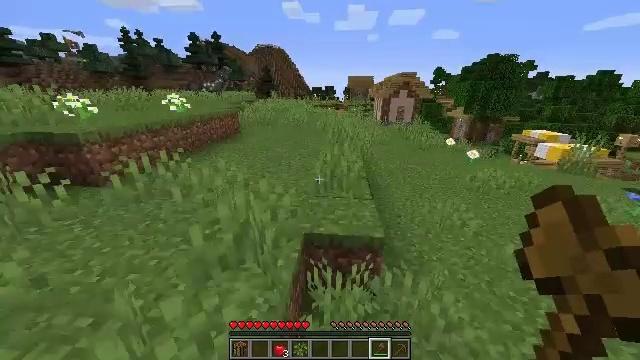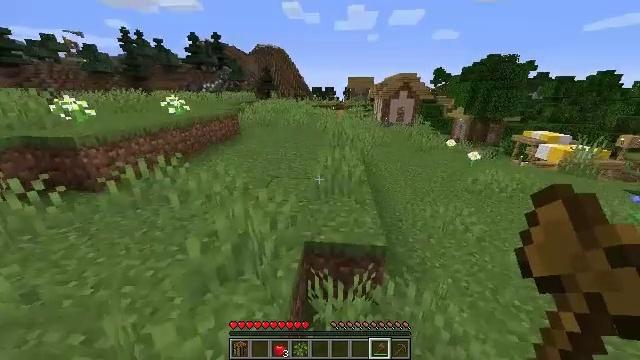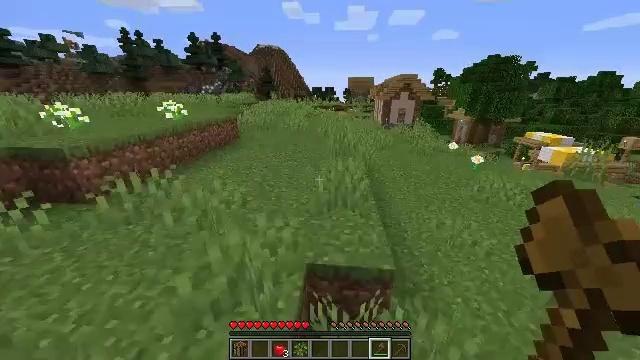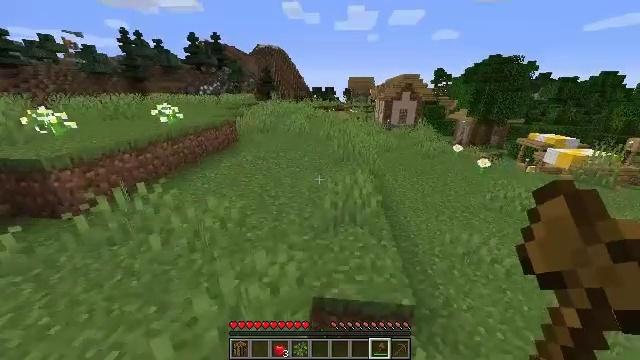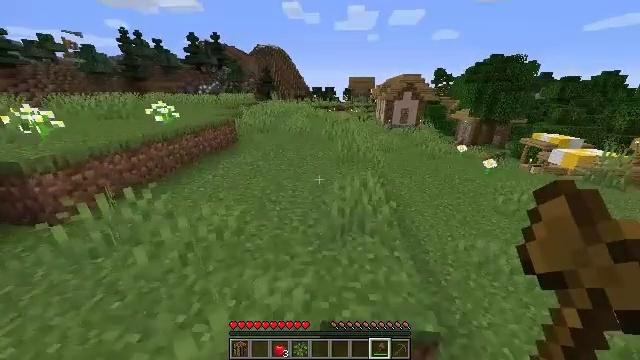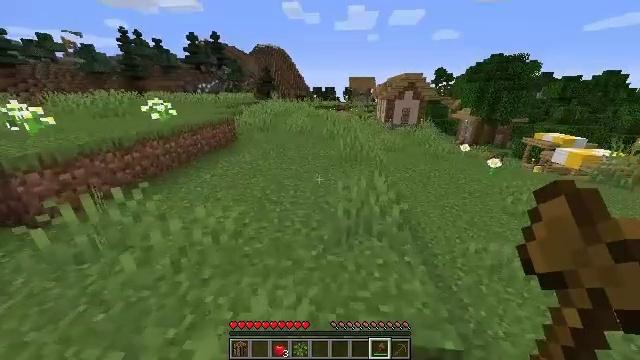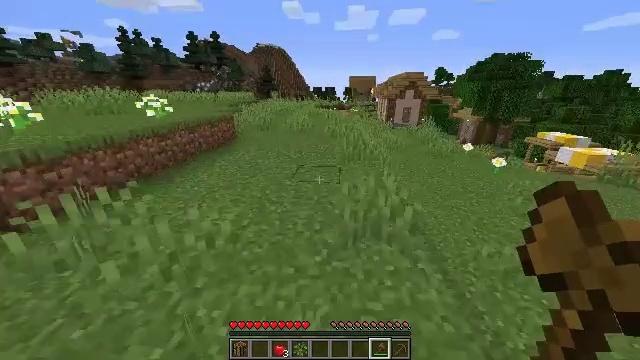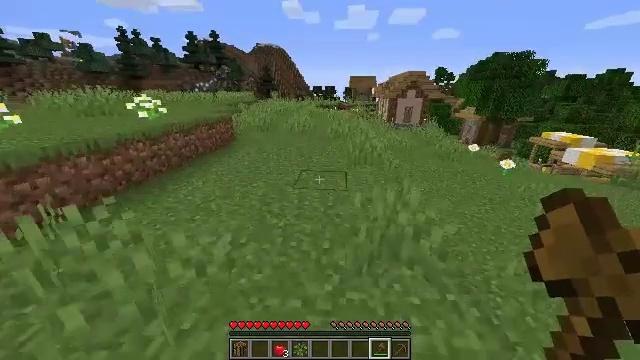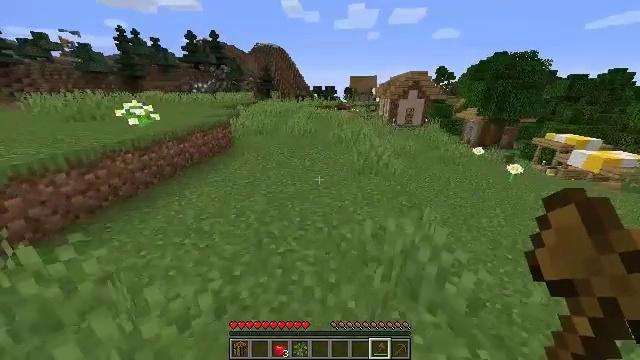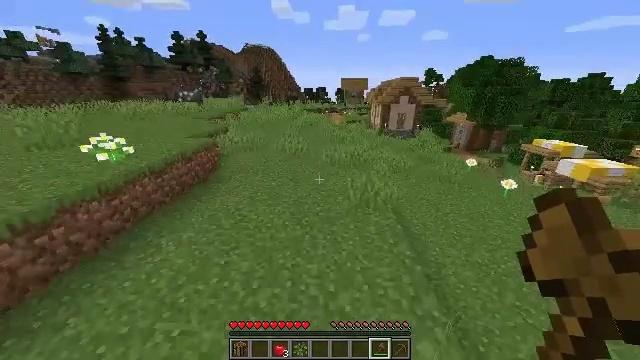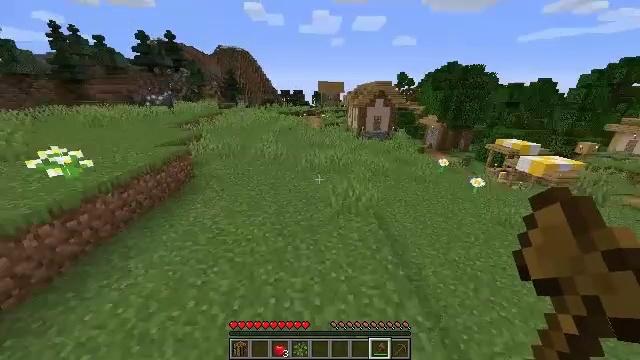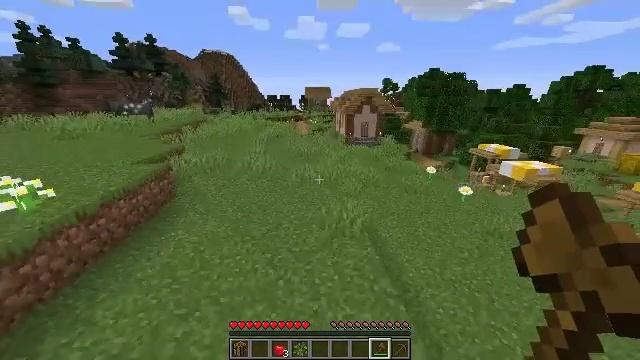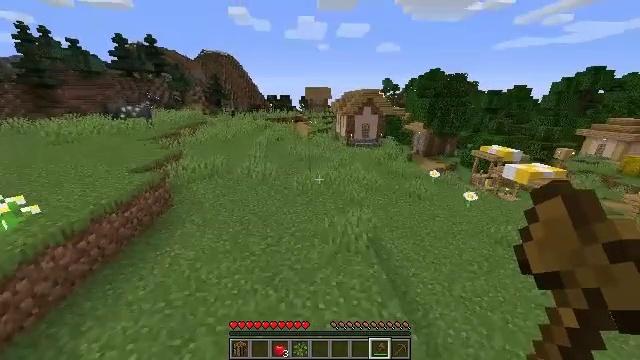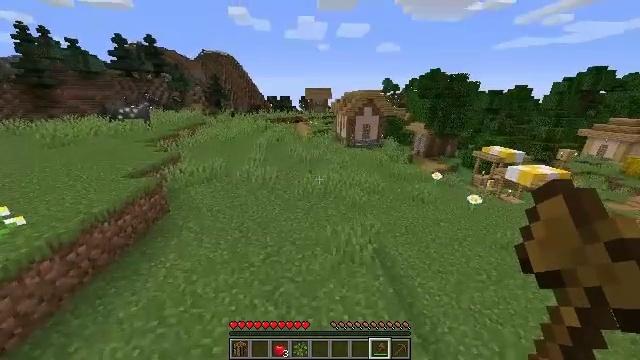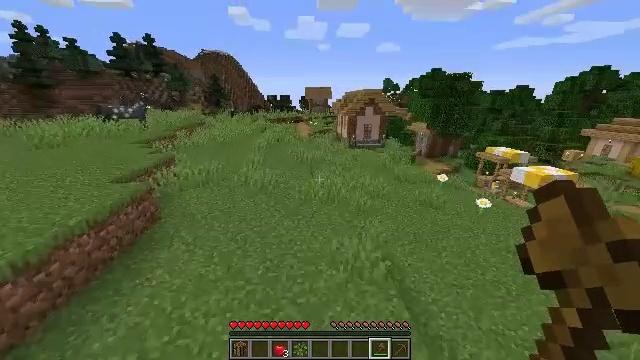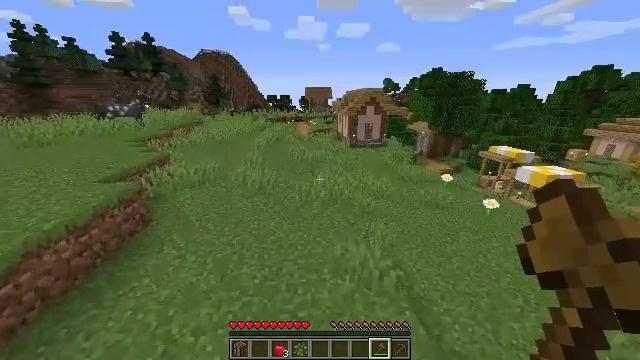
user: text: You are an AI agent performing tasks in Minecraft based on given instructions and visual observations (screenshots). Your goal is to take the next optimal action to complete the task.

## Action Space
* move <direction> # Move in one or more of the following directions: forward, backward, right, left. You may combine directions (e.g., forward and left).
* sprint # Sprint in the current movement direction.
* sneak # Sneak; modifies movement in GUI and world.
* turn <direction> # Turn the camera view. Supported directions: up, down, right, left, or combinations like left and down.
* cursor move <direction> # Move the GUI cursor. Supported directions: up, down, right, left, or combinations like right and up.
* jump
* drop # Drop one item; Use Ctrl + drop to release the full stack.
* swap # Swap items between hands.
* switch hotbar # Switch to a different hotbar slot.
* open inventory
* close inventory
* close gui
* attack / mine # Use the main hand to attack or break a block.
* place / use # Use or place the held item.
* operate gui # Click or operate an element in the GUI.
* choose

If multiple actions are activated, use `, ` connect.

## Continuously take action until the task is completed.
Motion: motion action
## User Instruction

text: Remove the yellow bed.
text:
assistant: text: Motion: move forward and move left, jump
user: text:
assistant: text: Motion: move forward and move left, jump
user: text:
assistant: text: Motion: move forward and move left, jump
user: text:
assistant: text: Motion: move forward and move left, jump
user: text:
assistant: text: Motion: move forward, jump
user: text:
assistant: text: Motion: move forward, jump
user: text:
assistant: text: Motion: move forward, jump
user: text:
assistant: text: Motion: move forward, jump
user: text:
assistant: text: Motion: move forward, turn right, jump
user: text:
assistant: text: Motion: move forward, turn right, jump
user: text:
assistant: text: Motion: move forward, turn right, jump
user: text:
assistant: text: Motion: move forward, jump
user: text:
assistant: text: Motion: move forward, jump
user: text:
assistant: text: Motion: move forward, jump
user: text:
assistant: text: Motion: move forward, jump
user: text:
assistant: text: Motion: move forward, jump
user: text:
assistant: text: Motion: move forward, jump
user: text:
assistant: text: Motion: move forward, jump
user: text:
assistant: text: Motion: move forward, jump
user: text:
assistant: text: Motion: move forward, jump
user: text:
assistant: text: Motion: move forward, jump
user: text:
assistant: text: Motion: move forward, jump
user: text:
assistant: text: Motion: move forward, jump
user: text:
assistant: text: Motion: move forward, jump
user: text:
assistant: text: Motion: move forward, jump
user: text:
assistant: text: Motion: move forward, jump
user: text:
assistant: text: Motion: move forward, jump
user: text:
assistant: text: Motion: move forward, jump
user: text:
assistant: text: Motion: move forward, jump
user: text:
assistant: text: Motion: move forward, jump